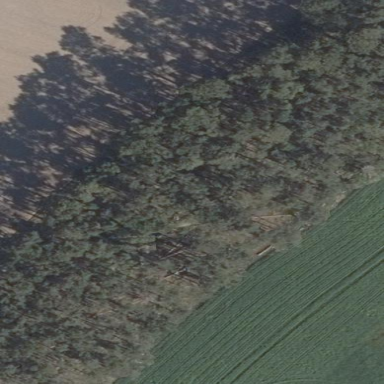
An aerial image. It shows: Forest area.